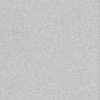
Label: dusty